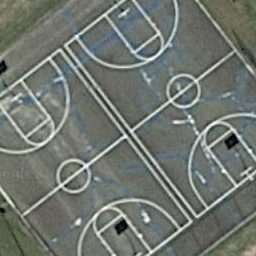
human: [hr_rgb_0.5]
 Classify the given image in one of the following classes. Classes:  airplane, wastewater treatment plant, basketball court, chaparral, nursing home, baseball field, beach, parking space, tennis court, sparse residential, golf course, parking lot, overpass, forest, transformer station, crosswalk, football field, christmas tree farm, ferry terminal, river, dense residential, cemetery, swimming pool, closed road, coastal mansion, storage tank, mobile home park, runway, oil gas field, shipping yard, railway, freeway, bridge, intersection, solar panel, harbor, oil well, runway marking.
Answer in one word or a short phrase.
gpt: basketball court